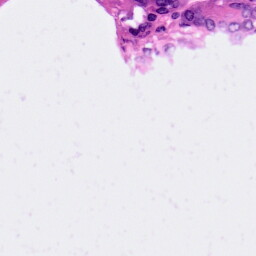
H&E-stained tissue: Pancreatic